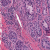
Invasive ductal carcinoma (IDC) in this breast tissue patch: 0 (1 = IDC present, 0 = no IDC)